Question: To make it clear, I am looking for a simple way of adding a 90-degree-rotated histogram or density plot whose x-axis aligns with the y-axis of the example plot given below.
'''
library(ggplot2)
library(tibble)
x <- seq(100)
y <- rnorm(100)
my_data <- tibble(x = x, y = y)
ggplot(data = my_data, mapping = aes(x = x, y = y)) +
geom_line()
'''

<URL>
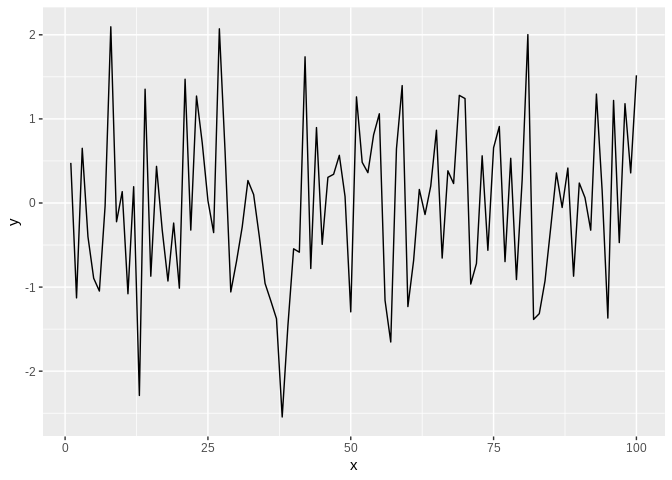
Answer: I'd try it with either 'geom_histogram' or 'geom_density', the 'patchwork' library, and dynamically setting limits to match the plots.
Rather than manually setting limits, get the range of y-values, set that as the limits in 'scale_y_continuous' or 'scale_x_continuous' as appropriate, and add some padding with 'expand_scale'. The first plot is the line plot, and the second and third are distribution plots, with the axes flipped. All have the scales set to match.
'''
library(ggplot2)
library(tibble)
library(patchwork)
y_range <- range(my_data$y)
p1 <- ggplot(data = my_data, mapping = aes(x = x, y = y)) +
geom_line() +
scale_y_continuous(limits = y_range, expand = expand_scale(mult = 0.1))
p2_hist <- ggplot(my_data, aes(x = y)) +
geom_histogram(binwidth = 0.2) +
coord_flip() +
scale_x_continuous(limits = y_range, expand = expand_scale(mult = 0.1))
p2_dens <- ggplot(my_data, aes(x = y)) +
geom_density() +
coord_flip() +
scale_x_continuous(limits = y_range, expand = expand_scale(mult = 0.1))
'''
'patchwork' allows you to simply add plots to each other, then add the 'plot_layout' function where you can customize the layout.
'''
p1 + p2_hist + plot_layout(nrow = 1)
'''

'''
p1 + p2_dens + plot_layout(nrow = 1)
'''

I've generally seen these types of plots where the distribution is shown in a "marginal" plot--that is, setup to be secondary to the main (in this case, line) plot. The 'ggExtra' package has a marginal plot, but it only seems to work where the main plot is a scatterplot.
To do this styling manually, I'm setting theme arguments on each plot inline as I pass them to 'plot_layout'. I took off the axis markings from the histogram so its left side is clean, and shrunk the margins on the sides of the two plots that meet. In 'plot_layout', I'm scaling the widths so the histogram appears more in the margins of the line chart. The same could be done with the density plot.
'''
(p1 +
theme(plot.margin = margin(r = 0, unit = "pt"))
) +
(p2_hist +
theme(axis.text.y = element_blank(),
axis.ticks.y = element_blank(),
axis.title.y = element_blank(),
plot.margin = margin(l = 0, unit = "pt"))
) +
plot_layout(nrow = 1, widths = c(1, 0.2))
'''

<URL>